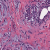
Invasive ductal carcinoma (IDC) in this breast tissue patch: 1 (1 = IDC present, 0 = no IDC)